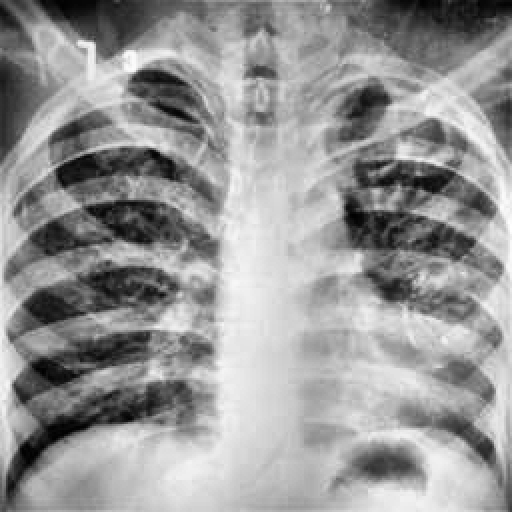
Finding: TUBERCULOSIS